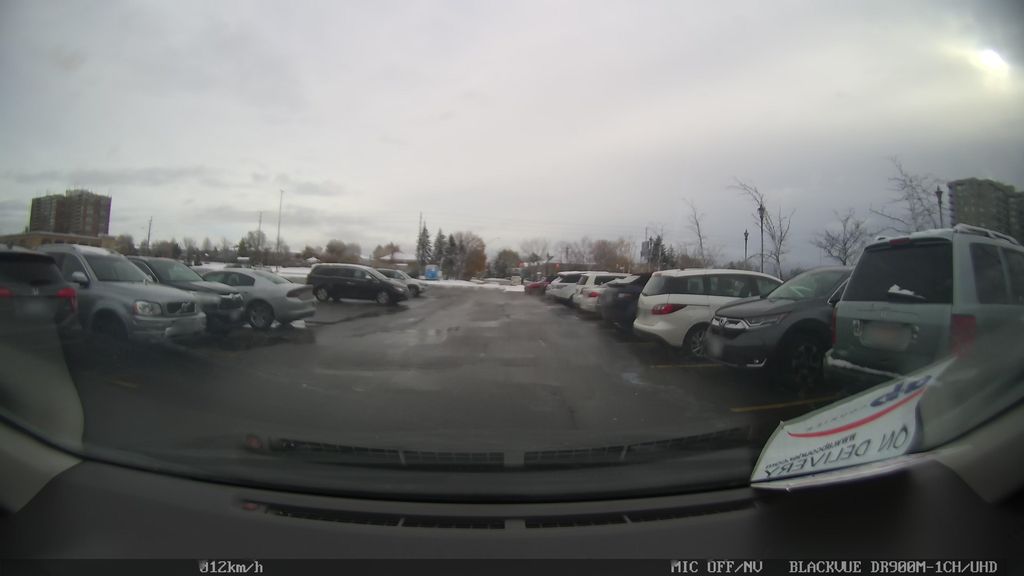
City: toronto